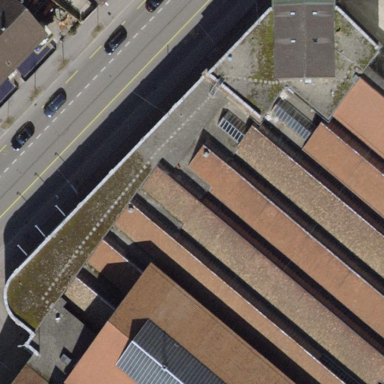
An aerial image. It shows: Industrial building with flat roof.